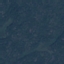
Label: Forest